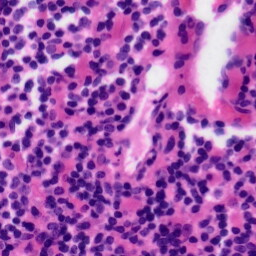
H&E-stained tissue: Tonsil